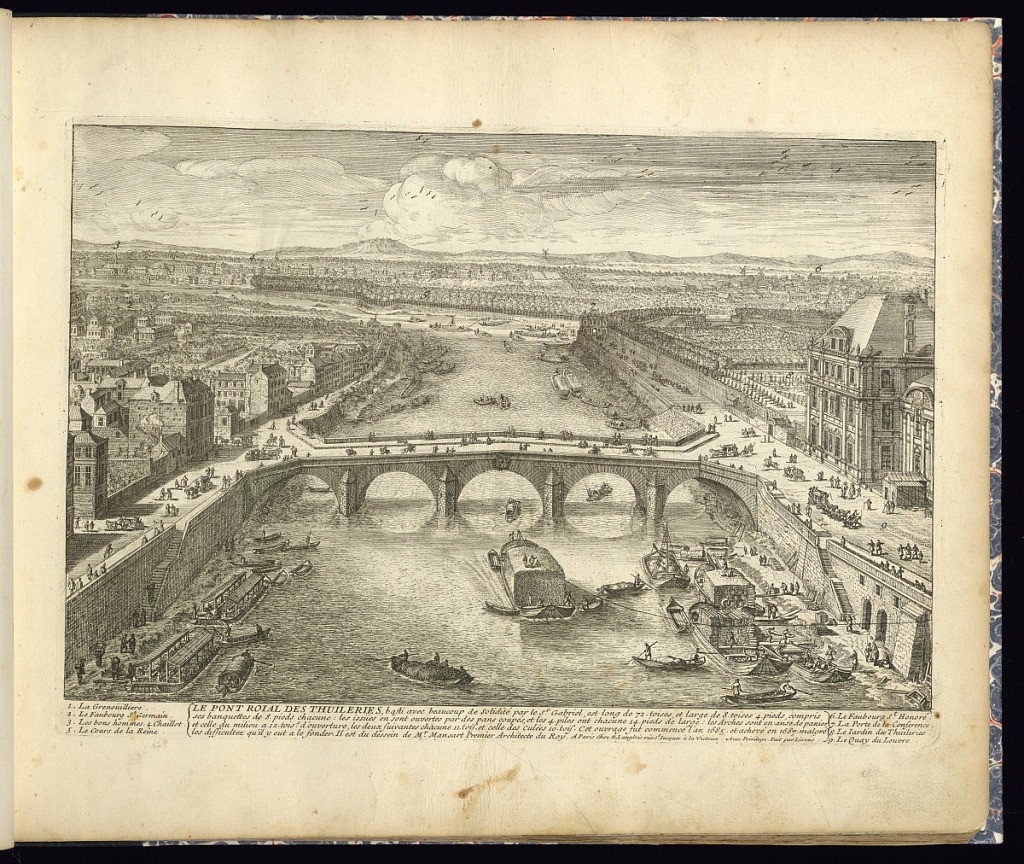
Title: LE PONT ROIAL DES THUILERIES
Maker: Livens, unknown, active 1687 – 1703
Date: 1687–1703
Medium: Etching on laid paper
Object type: Print
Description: View of Paris with the river Seine in the center with the Pont Royal in the foreground. Barges, and boats with figures along the river. Buildings along the banks of the river. Trees, buildings, hills, and windmills in the background. A description of the bridge is lettered below with an explanatory legend. The plate is titled and signed.